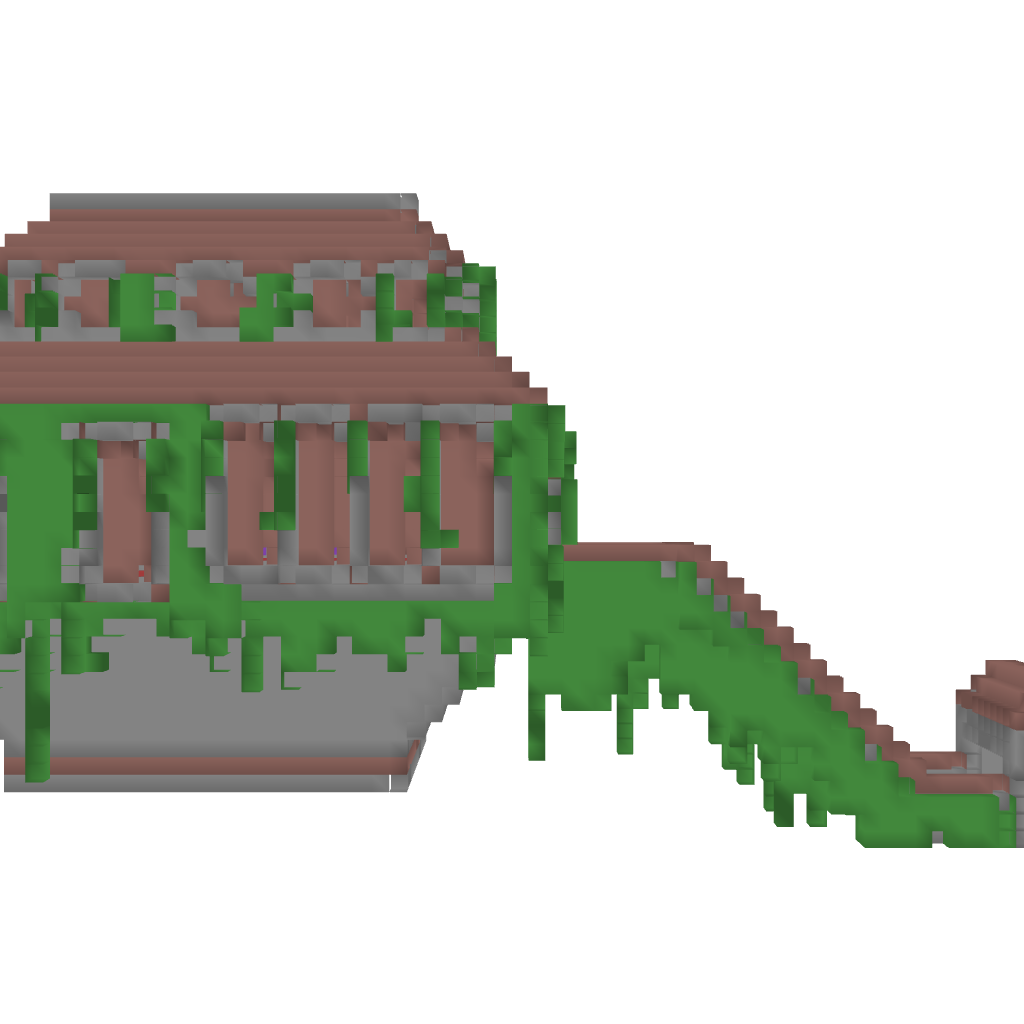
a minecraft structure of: Dracula's rest bad low quality